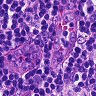
Metastatic tissue present: no